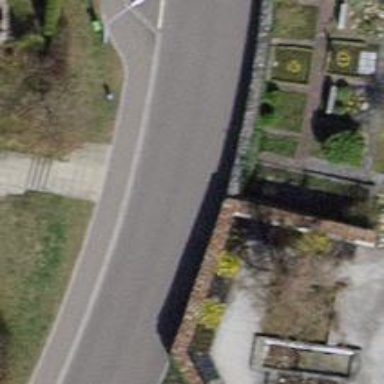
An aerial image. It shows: Steps made of paving stones.